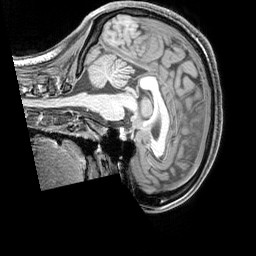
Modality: T1w
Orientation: sagittal
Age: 21
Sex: female
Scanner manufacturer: siemens
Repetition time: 2.3 s
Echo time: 0.00226 s